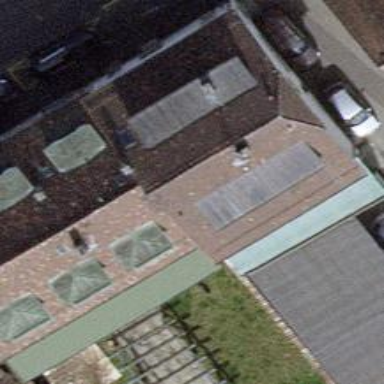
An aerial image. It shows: View of roof of building.